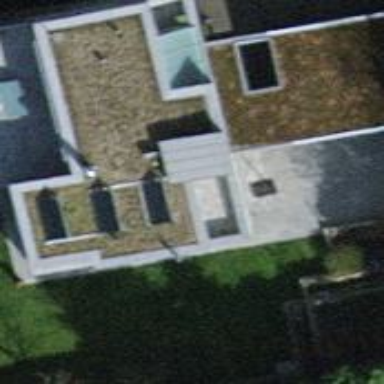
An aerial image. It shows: The building has flat roof oriented across.